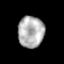
Tissue: prostate
Cell type: Others
Senescence score: 0.283
Nuclear area (px): 803
Mean DAPI intensity: 176.959